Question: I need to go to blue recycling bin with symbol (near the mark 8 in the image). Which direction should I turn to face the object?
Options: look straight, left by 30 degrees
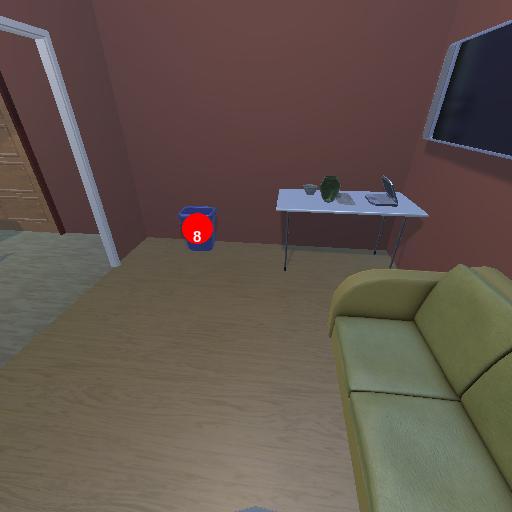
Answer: look straight